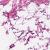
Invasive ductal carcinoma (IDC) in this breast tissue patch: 0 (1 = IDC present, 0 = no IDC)